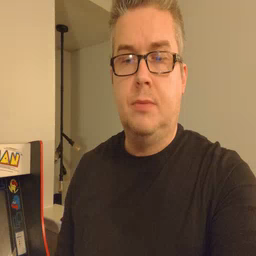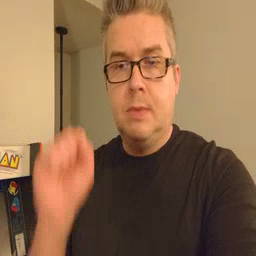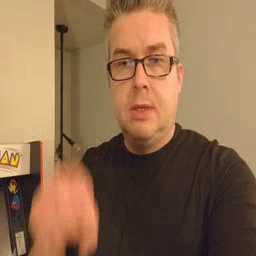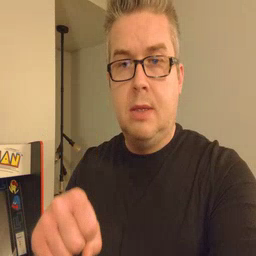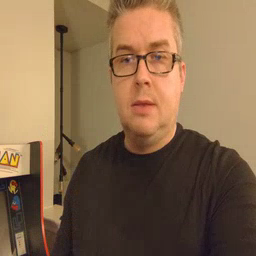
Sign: can